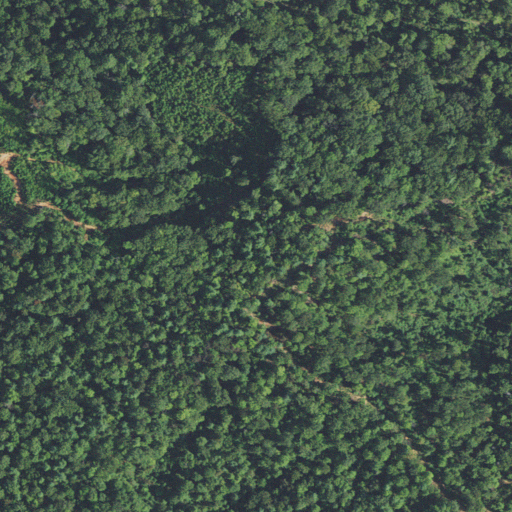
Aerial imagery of mountain in North Carolina named Miller Mountain containing deciduous forest, mixed forest, and evergreen forest